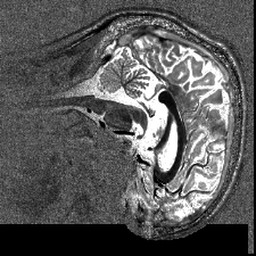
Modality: T1map
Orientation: sagittal
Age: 27
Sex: male